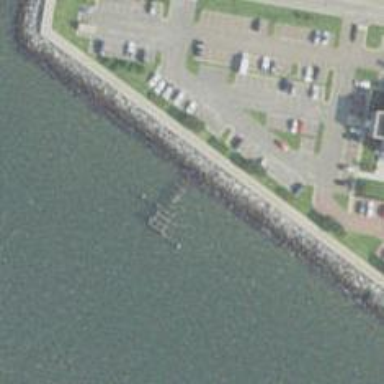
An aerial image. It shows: Pier that is in ruins.